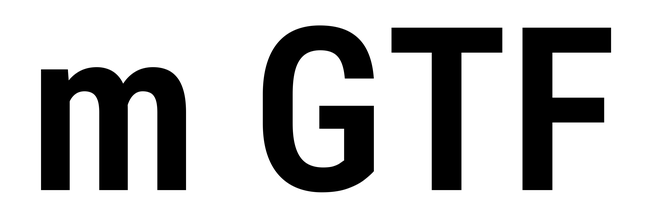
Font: Roboto_Condensed_SemiBold